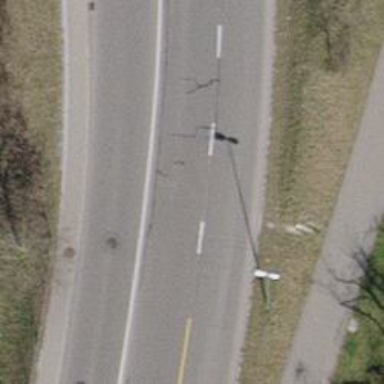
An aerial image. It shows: Asphalt road classified as primary highway.